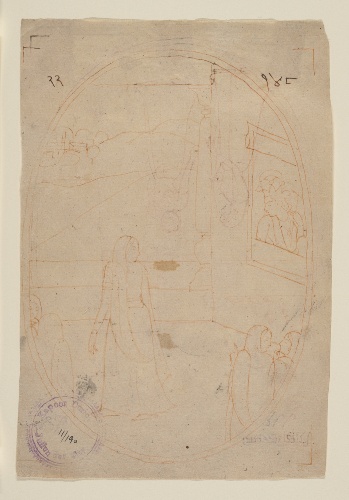
Artist: Nainsukh|Fattu
Artist bio: active ca. 1735–78|
Date: ca. 1785–90
Object type: Painting
Classification: Paintings
Medium: Ochre on paper
Culture: India (Pahari Hills, Kangra)
Dimensions: Image (sight): 5 1/2 x 8 1/8 in. (14 x 20.6 cm)
Framed: 16 x 20 in. (40.6 x 50.8 cm)
Department: Asian Art
Credit line: Gift of Subhash Kapoor, in memory of his parents, Smt Shashi Kanta and Shree Parshotam Ram Kapoor, 2008
Accession year: 2008
Repository: Metropolitan Museum of Art, New York, NY
Tags: Men|Women